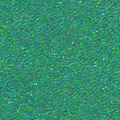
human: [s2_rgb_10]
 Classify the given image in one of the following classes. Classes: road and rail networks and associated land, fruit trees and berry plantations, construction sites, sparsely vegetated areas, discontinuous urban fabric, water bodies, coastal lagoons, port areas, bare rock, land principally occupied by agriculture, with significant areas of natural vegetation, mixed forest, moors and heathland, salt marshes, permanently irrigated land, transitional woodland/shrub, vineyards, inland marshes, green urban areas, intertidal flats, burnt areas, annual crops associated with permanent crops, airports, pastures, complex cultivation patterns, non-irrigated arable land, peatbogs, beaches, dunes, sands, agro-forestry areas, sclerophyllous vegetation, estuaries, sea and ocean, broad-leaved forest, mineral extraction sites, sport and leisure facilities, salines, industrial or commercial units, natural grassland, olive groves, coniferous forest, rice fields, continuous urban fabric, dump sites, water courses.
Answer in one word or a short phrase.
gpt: sea and ocean